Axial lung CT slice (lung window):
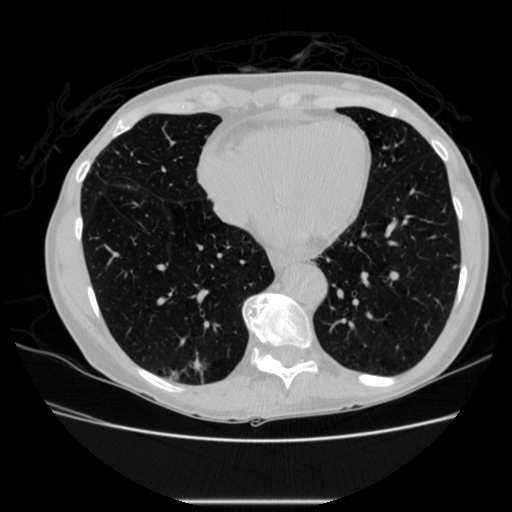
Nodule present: yes
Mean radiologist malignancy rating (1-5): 2